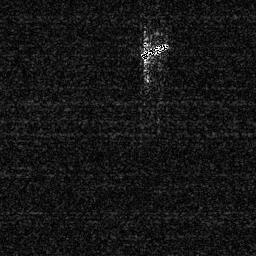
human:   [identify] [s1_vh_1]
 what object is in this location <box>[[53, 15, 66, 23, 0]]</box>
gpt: <ref>1 medium ship at the top</ref>